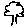
Label: tree